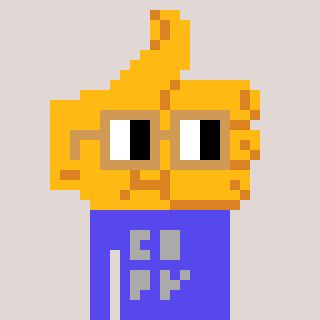
a pixel art character with square brown glasses, a thumbsup-shaped head and a computerblue-colored body on a warm background